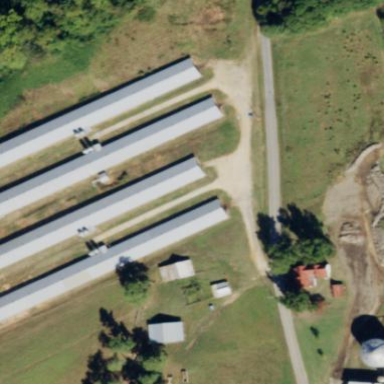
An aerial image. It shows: Poultry house.